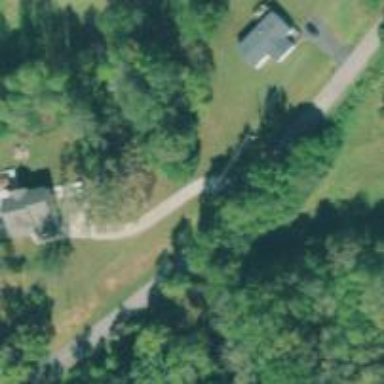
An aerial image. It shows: Driveway.